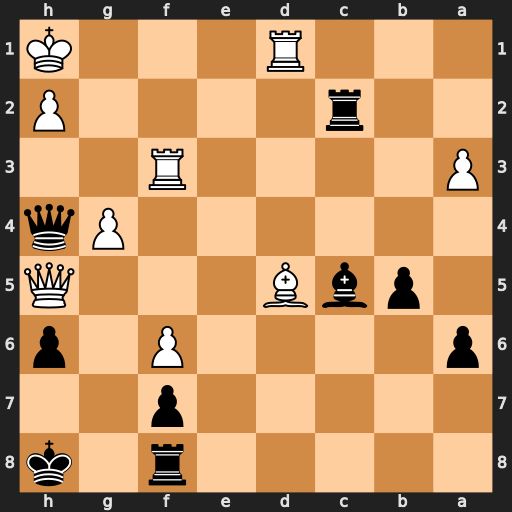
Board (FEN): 5r1k/5p2/p4P1p/1pbB3Q/6Pq/P4R2/2r4P/3R3K
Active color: b
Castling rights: -
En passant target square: -
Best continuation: Rxh2#